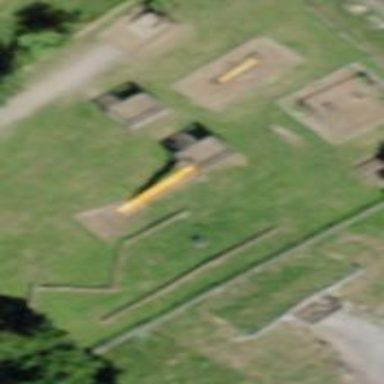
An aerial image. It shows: Grassy playground.